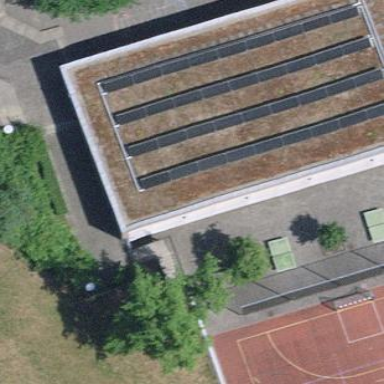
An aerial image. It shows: School building.